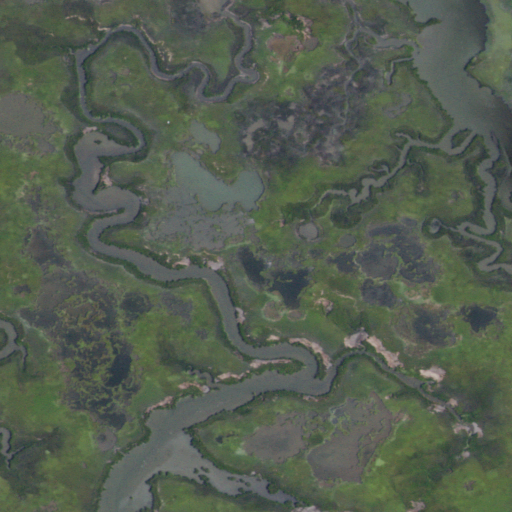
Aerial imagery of island in New Jersey named Ring Island containing herbaceous wetlands and open water